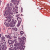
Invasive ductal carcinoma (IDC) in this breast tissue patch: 0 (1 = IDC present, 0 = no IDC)